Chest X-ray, AP view. Patient: 60 years old, sex M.
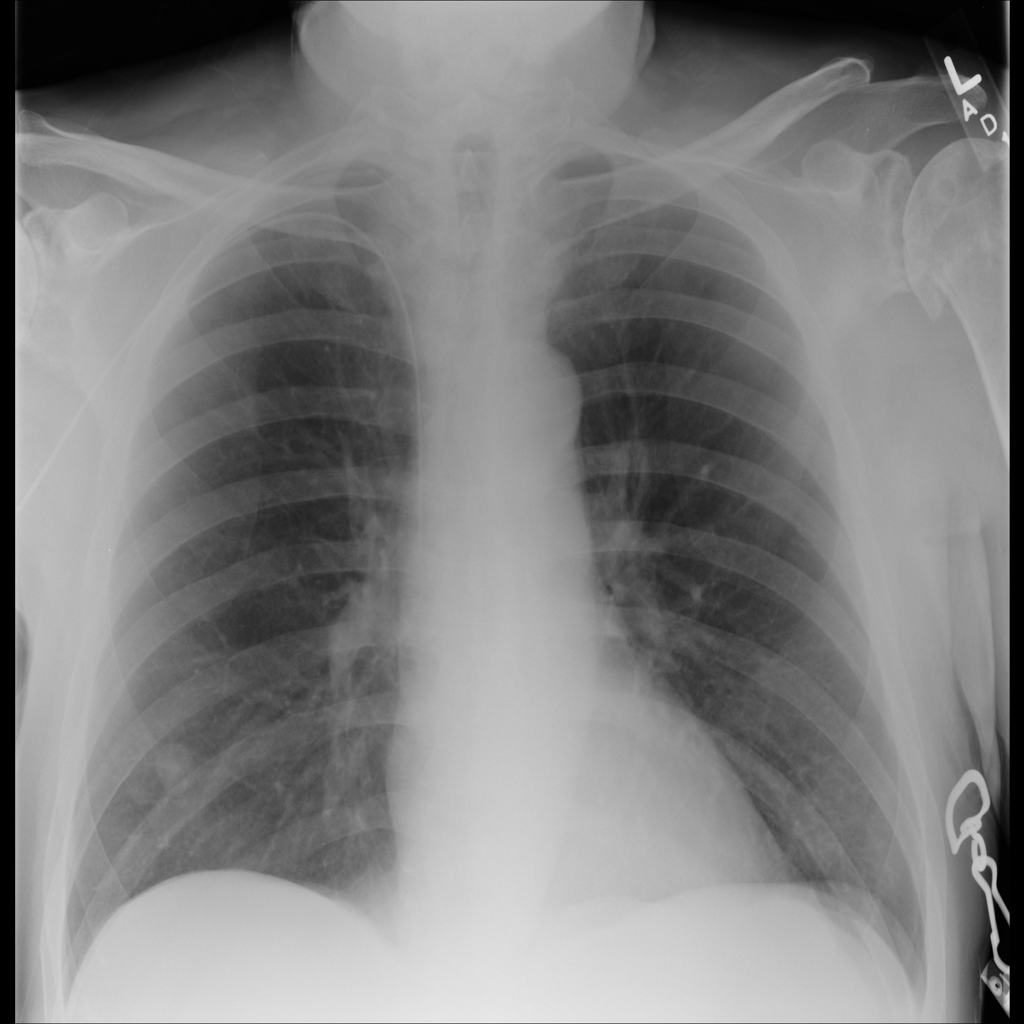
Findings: Mass